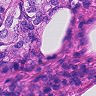
Metastatic tissue present: yes